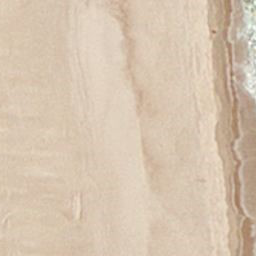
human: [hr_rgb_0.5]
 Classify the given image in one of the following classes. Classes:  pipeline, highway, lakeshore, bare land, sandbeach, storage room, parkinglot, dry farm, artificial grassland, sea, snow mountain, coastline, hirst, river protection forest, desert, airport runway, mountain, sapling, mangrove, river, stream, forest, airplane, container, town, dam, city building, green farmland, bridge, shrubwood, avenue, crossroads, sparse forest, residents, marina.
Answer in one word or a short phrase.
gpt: sandbeach